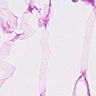
Metastatic tissue present: no